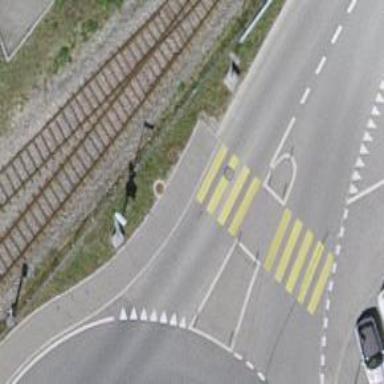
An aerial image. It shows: Uncontrolled zebra crossing on the road.